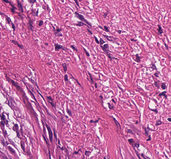
Tumor epithelial tissue: no
Tumor-associated stroma tissue: yes
Normal tissue: no